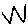
Label: zigzag